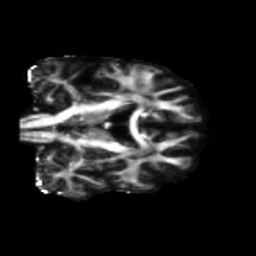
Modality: FA
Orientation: coronal
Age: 73
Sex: female
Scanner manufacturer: siemens
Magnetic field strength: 3 T
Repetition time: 5.47 s
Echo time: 0.0854 s